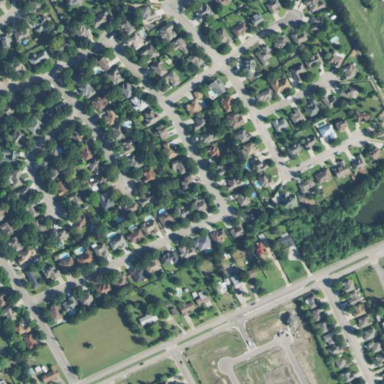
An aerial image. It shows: Residential area in subdivision.